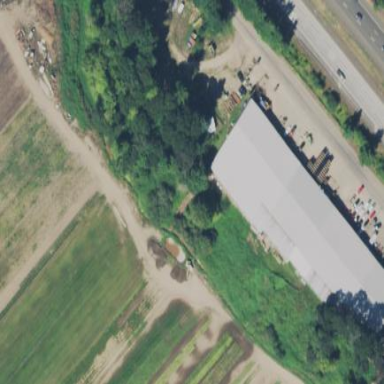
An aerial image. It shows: Farmyard area.